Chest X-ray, AP view. Patient: 35 years old, sex M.
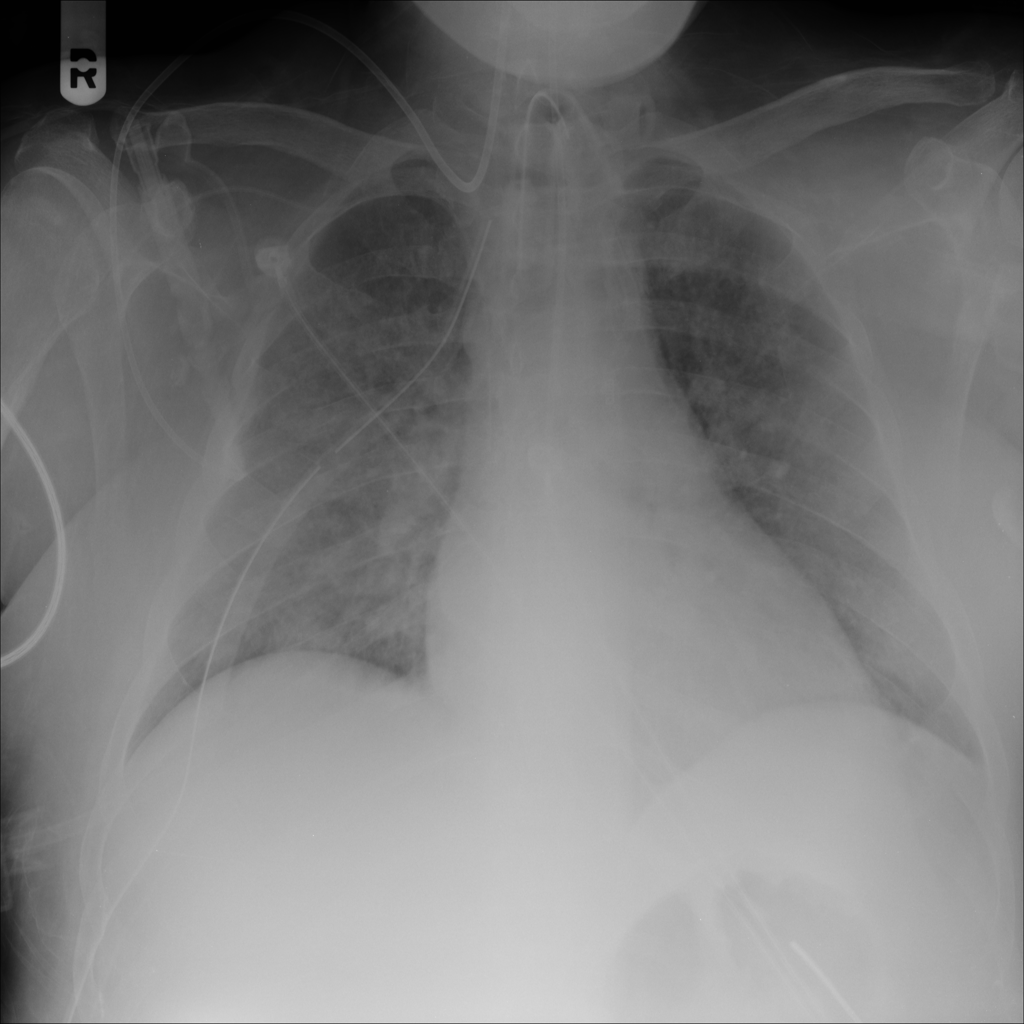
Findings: No Finding